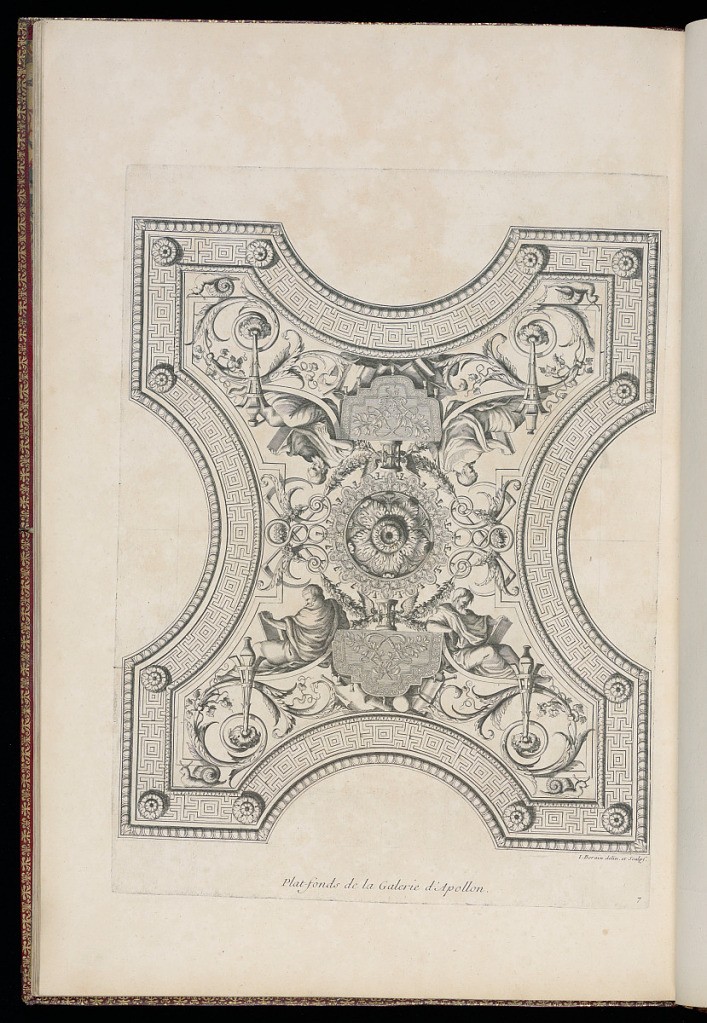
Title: Plat-fonds de la Galerie d’Apollon.
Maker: Jean Bérain the Younger, French, 1674 – 1726
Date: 1710
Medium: Etching on laid paper
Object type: Bound print
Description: Seventh plate from a series of prints depicting the ornament and interiors of the King's apartment at the Royal palaces of the Louvre and the Tuileries, part of the Cabinet du Roi (King's Cabinet) series published by the Imprimerie Royale. The plate illustrates a section of the ceiling from the Gallery of Apollo at the Louvre. The ceiling features a Greek-key border and ornamented with grotesque and arabesque motifs, with male figures and the attributes of time, with garlands of flowers, snails, books, acanthus leaves, incense burners, interlaced L's, and a central floral and acanthus leaf rosette. The plate is titled, signed, and numbered